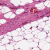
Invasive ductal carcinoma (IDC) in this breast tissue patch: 0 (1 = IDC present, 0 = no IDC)